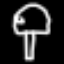
Label: mushroom